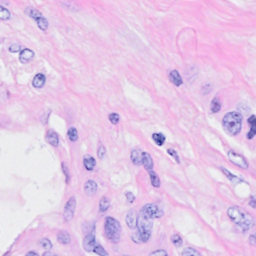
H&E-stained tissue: Breast